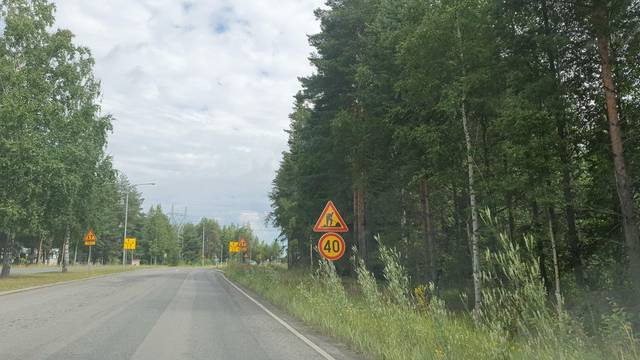
Region: Finland
Coordinates: 61.465, 23.768